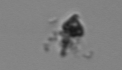
Label: detritus